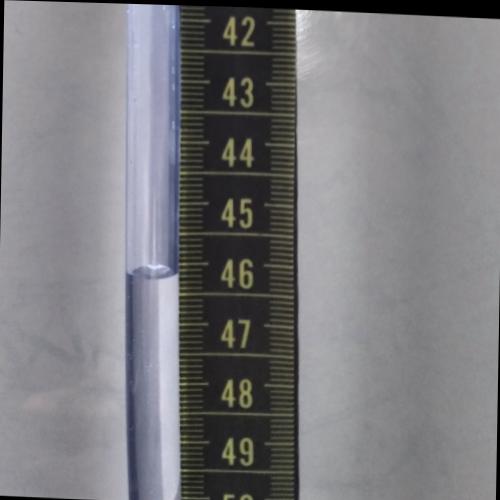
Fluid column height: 46.2 cm